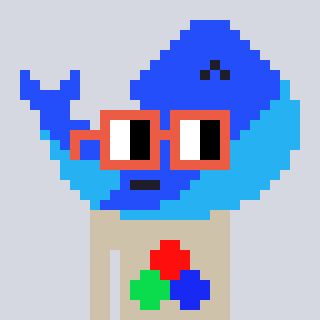
a pixel art character with square orange glasses, a whale-shaped head and a bege-colored body on a cool background